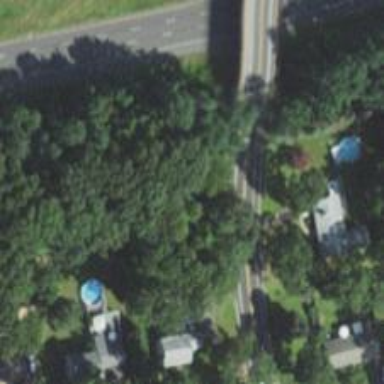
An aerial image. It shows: Residential road with bridge.